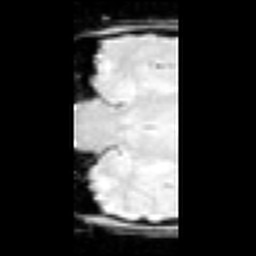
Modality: inplaneT1
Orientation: coronal
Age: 21
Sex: male